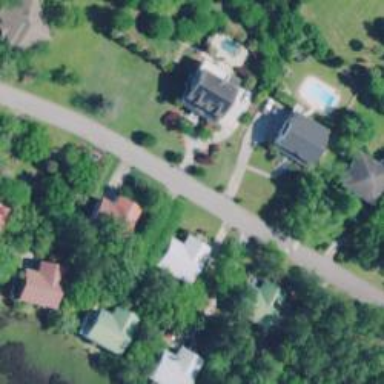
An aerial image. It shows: Residential road.